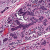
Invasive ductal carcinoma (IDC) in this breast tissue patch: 0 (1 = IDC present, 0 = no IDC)